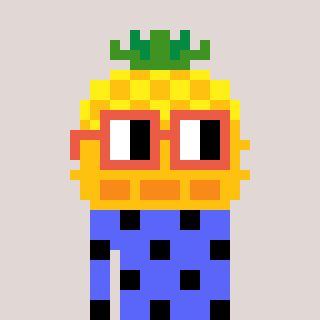
a pixel art character with square orange glasses, a pineapple-shaped head and a purple-colored body on a warm background